Interaction volume radius: 5 \u00c5
Interaction volume height: 25 \u00c5
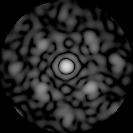
Disorder parameter: 0.5461